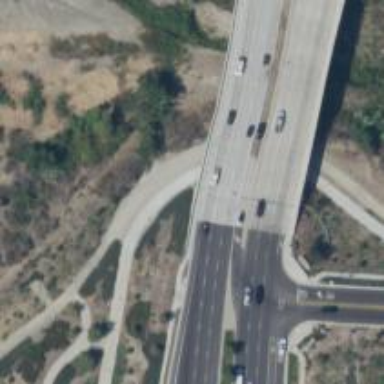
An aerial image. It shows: Primary link highway with asphalt surface.